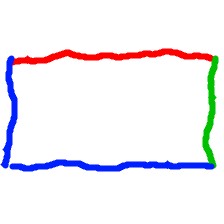
Shape: rectangle